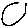
Label: circle